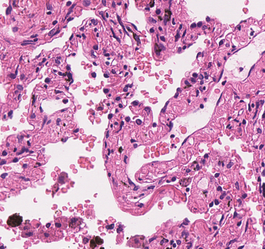
Tumor epithelial tissue: no
Tumor-associated stroma tissue: no
Normal tissue: yes